Question: I am new to GWT and the web stuff.
I am working out my own project based on
<URL>
I am trying to use popup/dialog. The popup and dialog always show behind the widget. I keep googling around and the most relevant I found is this
<URL>, the popup just won't come to the top! It is still hiding behind the widget.
I have learned that popuppanel/dialogpanel alikes <URL>
I am at my wit end and I am here at SO ...
Here is my Popup class
'''
public class PopUp {
static PopupPanel simplePopup;
public static void init() {
simplePopup = new PopupPanel(true);
simplePopup.hide();
simplePopup.setVisible(false);
// DOM.setIntStyleAttribute(simplePopup.getElement(), "zIndex", 3);
}
public static void showpopupmsg(String msg, int left, int top) {
if (simplePopup == null) {
init();
}
if (msg != null && !msg.equalsIgnoreCase("")) {
simplePopup.ensureDebugId("cwBasicPopup-simplePopup");
simplePopup.setWidget(new HTML(msg));
simplePopup.setVisible(true);
simplePopup.setPopupPosition(left, top);
simplePopup.setWidth("475px"); //575
simplePopup.setGlassEnabled(true);
simplePopup.show();
}
}
public static void show(String message){
if (simplePopup == null) {
init();
}
simplePopup.setGlassEnabled(true);
simplePopup.setTitle(message);
simplePopup.center();
}
}
'''
Here is how I am calling
'''
tasksTable.doneColumn.setFieldUpdater(new FieldUpdater<TaskProxy, Boolean>() {
public void update(int index, TaskProxy task, Boolean value) {
String msg = "Here is the popup. All the way underneath";
Widget source = tasksTable;
int left = source.getAbsoluteLeft() - 50;
// source.getAbsoluteLeft() + 25;
int top = source.getAbsoluteTop() - 25;
PopUp.showpopupmsg(msg, left, top); //Here is the calling method
TaskRequest request = requestFactory.taskRequest();
TaskProxy updatedTask = request.edit(task);
updatedTask.setDone(value);
request.updateTask(updatedTask).fire();
}
});
'''
Here is how the Popup is the widget.

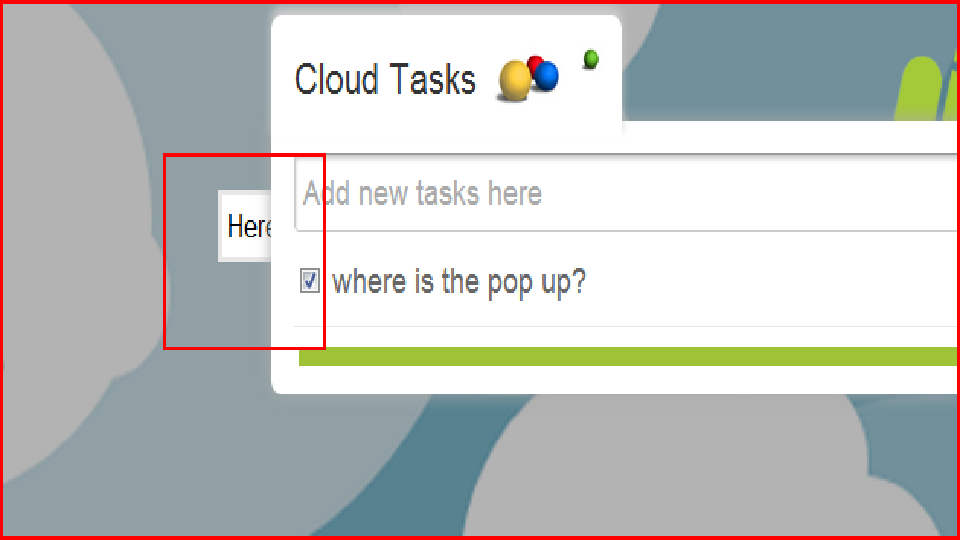
Answer: The source of the problem has been quite elusive since I am still new to the webapp, yet, I finally solve it myself. The culprit is the CSS. It is defining the z-index for the whole thing to quite high as seen in the following code line 1333.
<URL>
I have doubted about the z-index before and try it out with a paltry value 3 as seen in the commented out code segment of Popup class in question. I have to uncomment it and set it to 101.
'''
DOM.setIntStyleAttribute(simplePopup.getElement(), "zIndex", 101);
'''
I was , you know, #$%#@#$*.